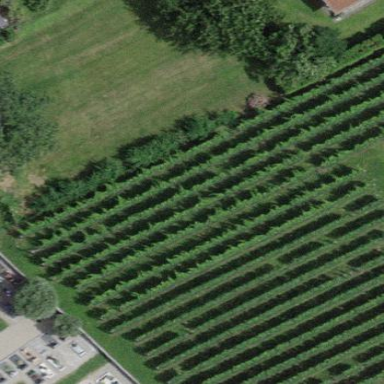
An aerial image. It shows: Vineyard growing grapes.